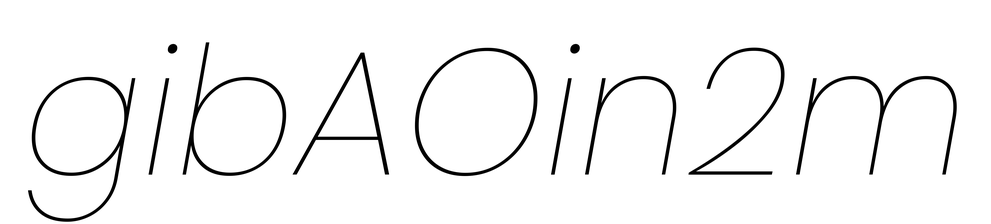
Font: Poppins-ThinItalic